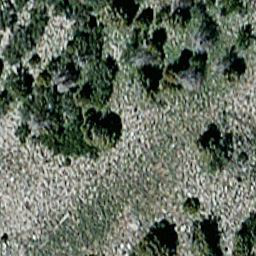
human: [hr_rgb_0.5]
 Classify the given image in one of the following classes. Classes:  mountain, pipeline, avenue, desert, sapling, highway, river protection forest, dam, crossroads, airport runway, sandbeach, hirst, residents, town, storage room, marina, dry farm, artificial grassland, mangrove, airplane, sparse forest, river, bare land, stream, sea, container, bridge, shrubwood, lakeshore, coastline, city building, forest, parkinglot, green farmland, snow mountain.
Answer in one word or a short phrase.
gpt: sparse forest